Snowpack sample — Loveland Pass, Silver Plume, Colorado, USA (2/11/26, 12:00 PM MST)
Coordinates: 39.663, -105.886
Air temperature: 35 °F
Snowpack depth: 82 cm
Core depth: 10 cm
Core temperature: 17.6 °F
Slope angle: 13°, slope face: 12°
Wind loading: high
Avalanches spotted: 1
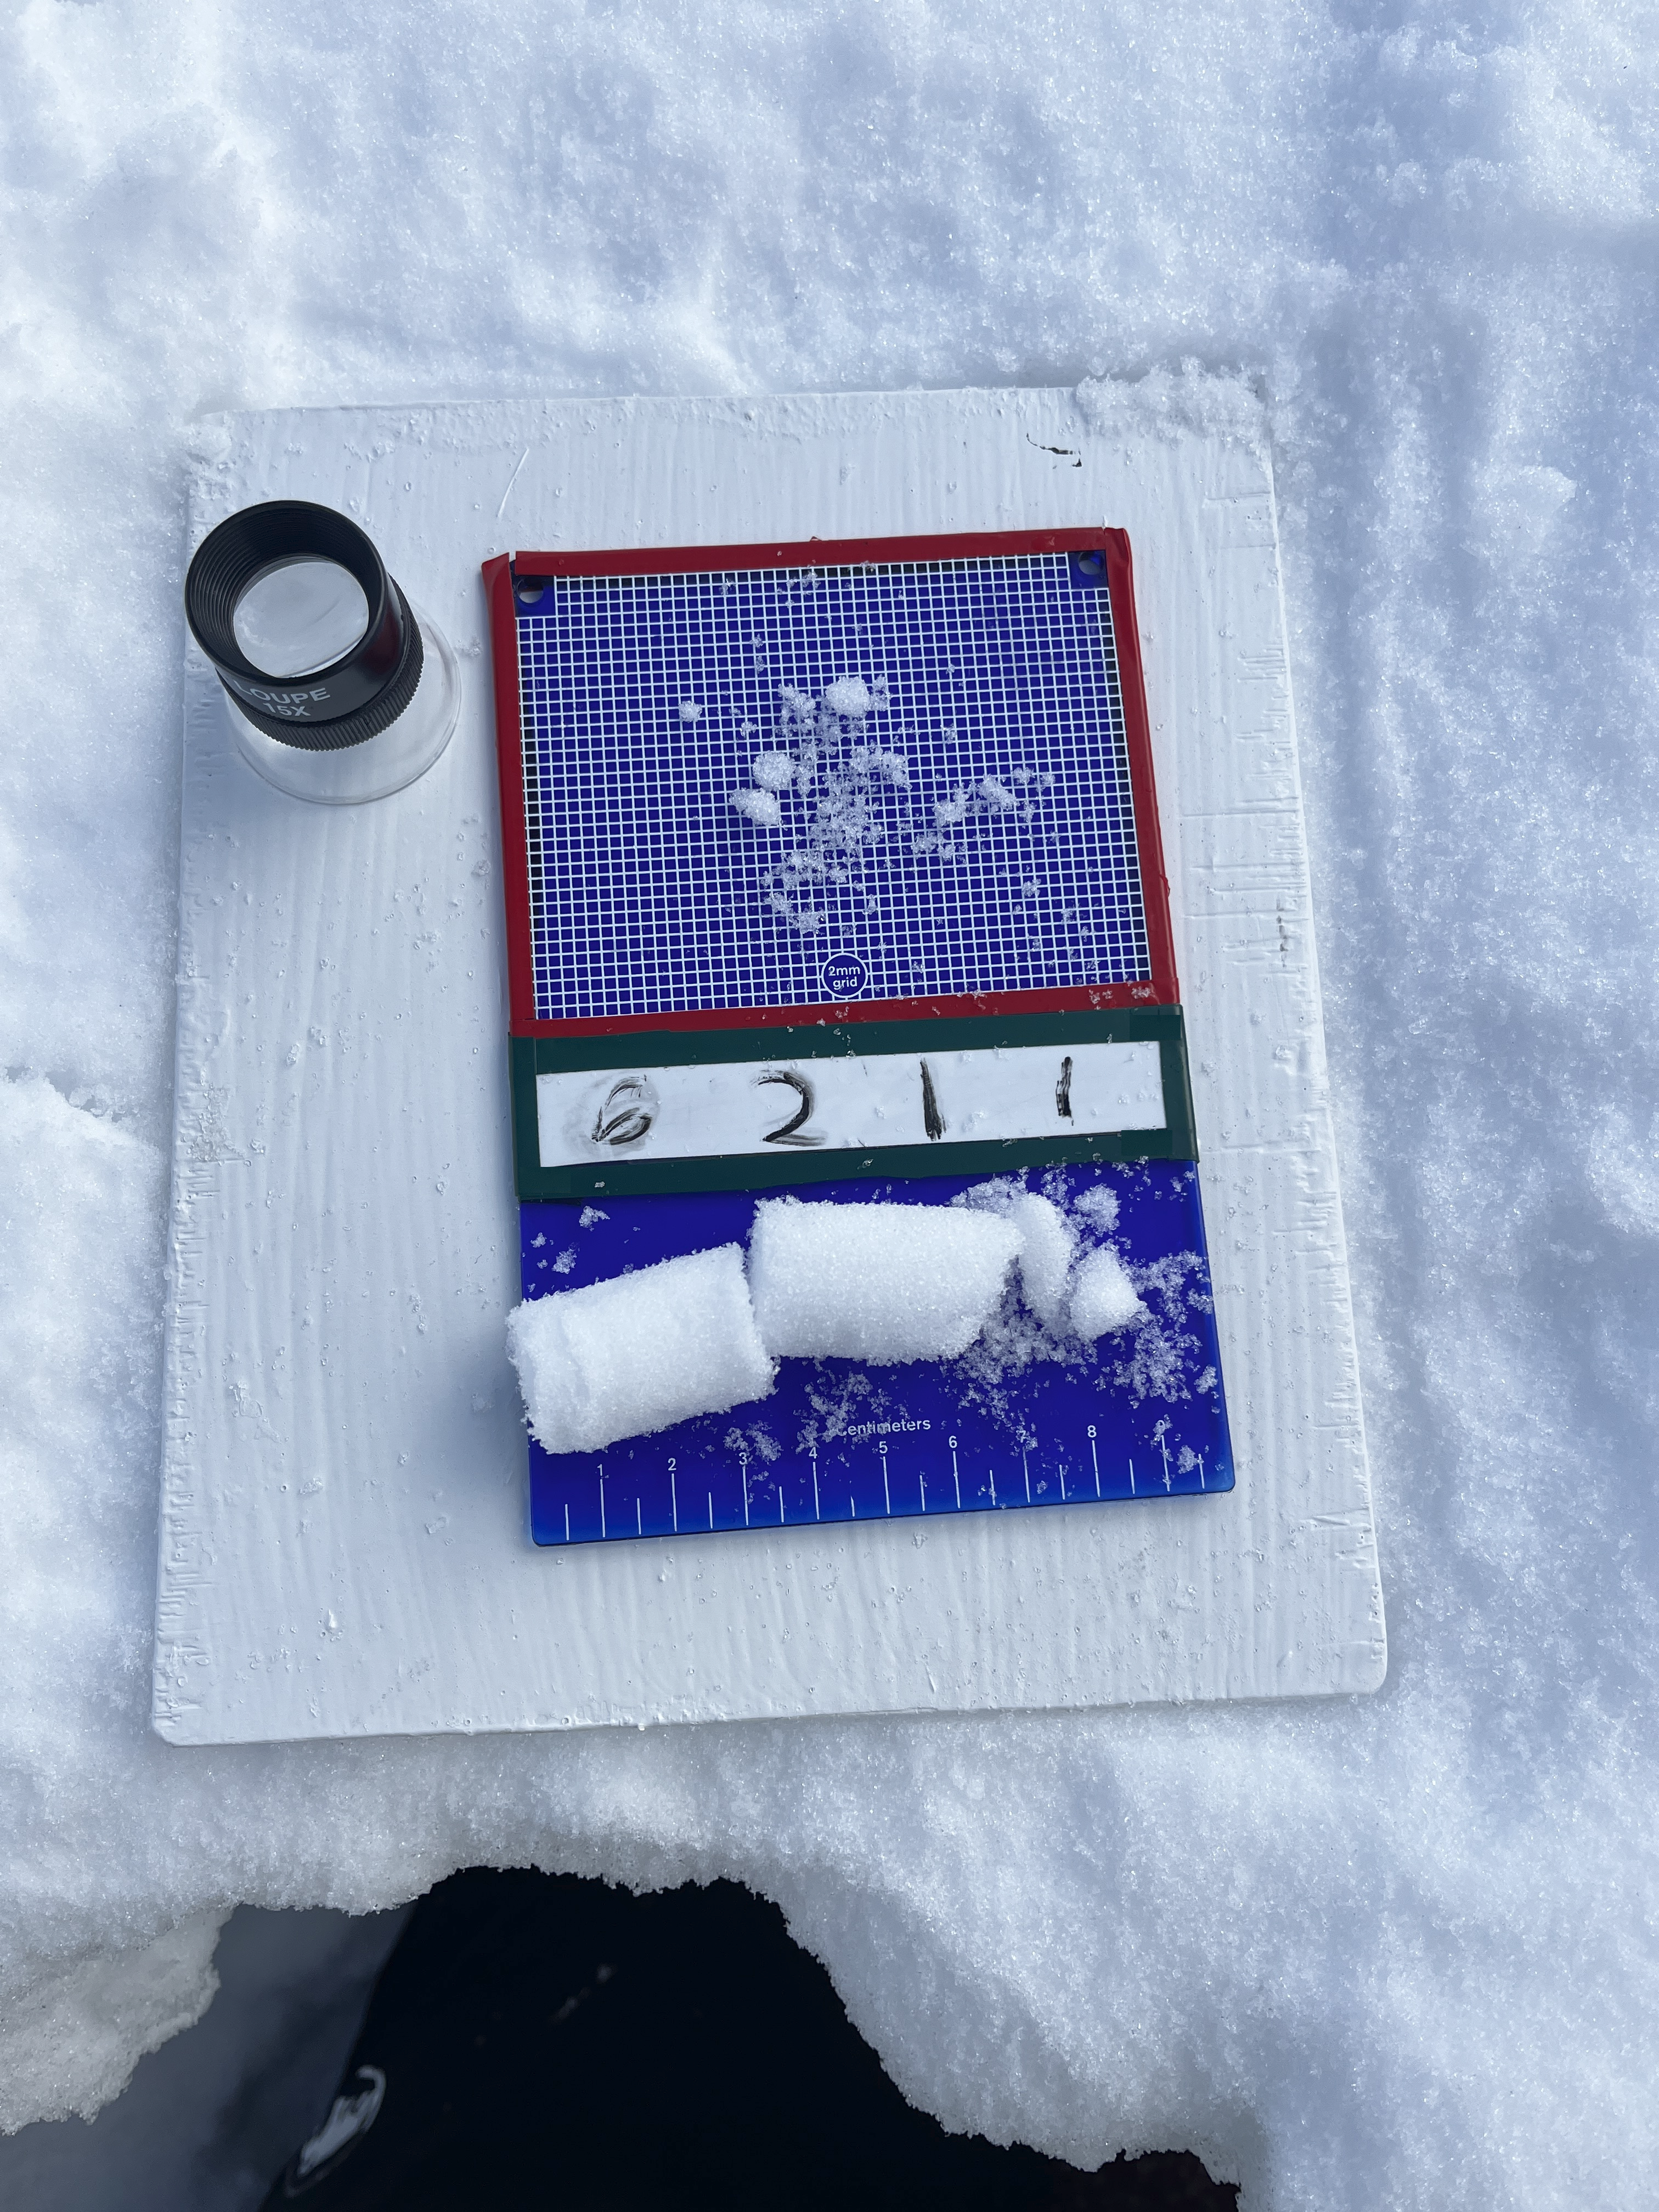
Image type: crystal_card
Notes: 1 small avalanche spotted on the north side of the bowl, lots of wind loading